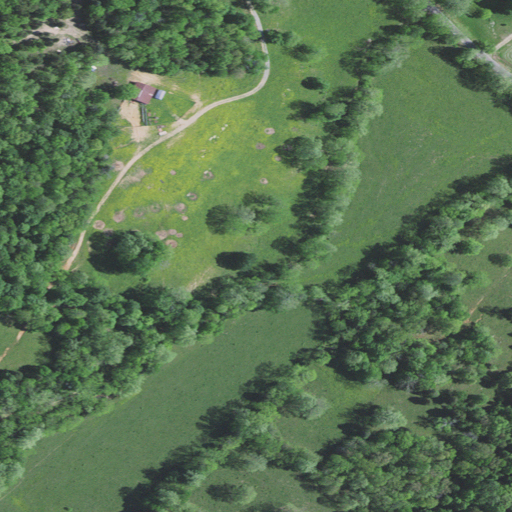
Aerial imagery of valley in Kentucky named Losenville Valley containing deciduous forest, pasture, mixed forest, and open development